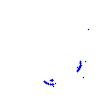
Particle: kaon